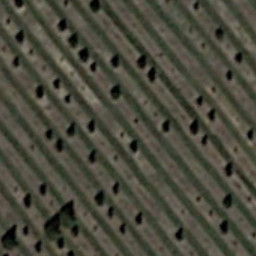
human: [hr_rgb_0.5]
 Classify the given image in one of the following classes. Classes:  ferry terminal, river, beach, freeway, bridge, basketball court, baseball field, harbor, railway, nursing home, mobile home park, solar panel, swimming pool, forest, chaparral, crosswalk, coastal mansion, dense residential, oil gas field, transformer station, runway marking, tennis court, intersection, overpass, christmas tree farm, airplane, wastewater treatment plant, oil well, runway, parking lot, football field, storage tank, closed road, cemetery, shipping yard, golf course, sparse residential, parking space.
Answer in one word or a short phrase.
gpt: christmas tree farm